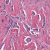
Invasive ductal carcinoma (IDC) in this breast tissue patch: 1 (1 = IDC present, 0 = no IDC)